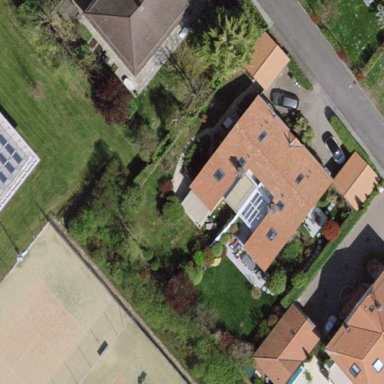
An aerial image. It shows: Garden enclosed by fence.